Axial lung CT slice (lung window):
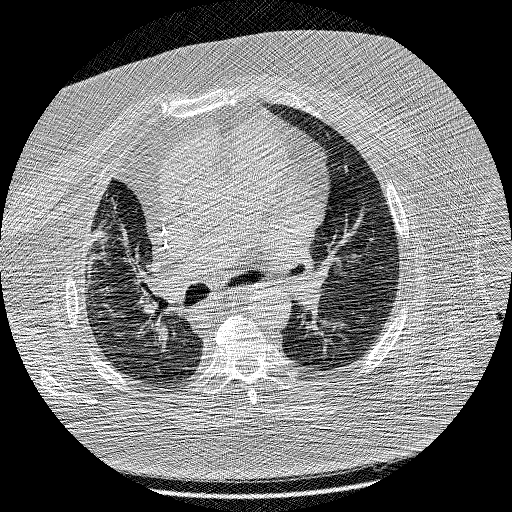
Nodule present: yes
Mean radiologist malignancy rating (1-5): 5